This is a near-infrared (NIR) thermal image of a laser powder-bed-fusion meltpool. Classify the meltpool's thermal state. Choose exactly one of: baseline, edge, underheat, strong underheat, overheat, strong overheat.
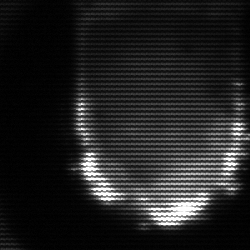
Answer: baseline